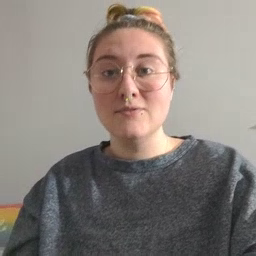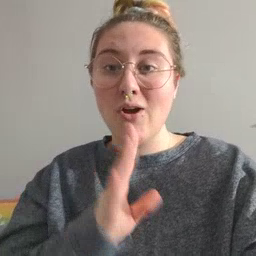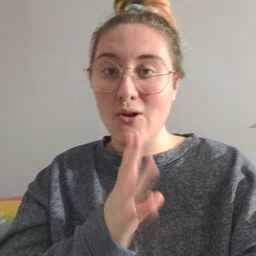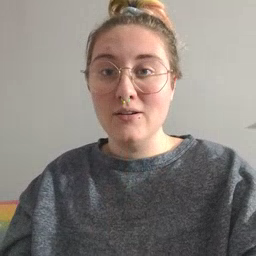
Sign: talk